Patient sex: F
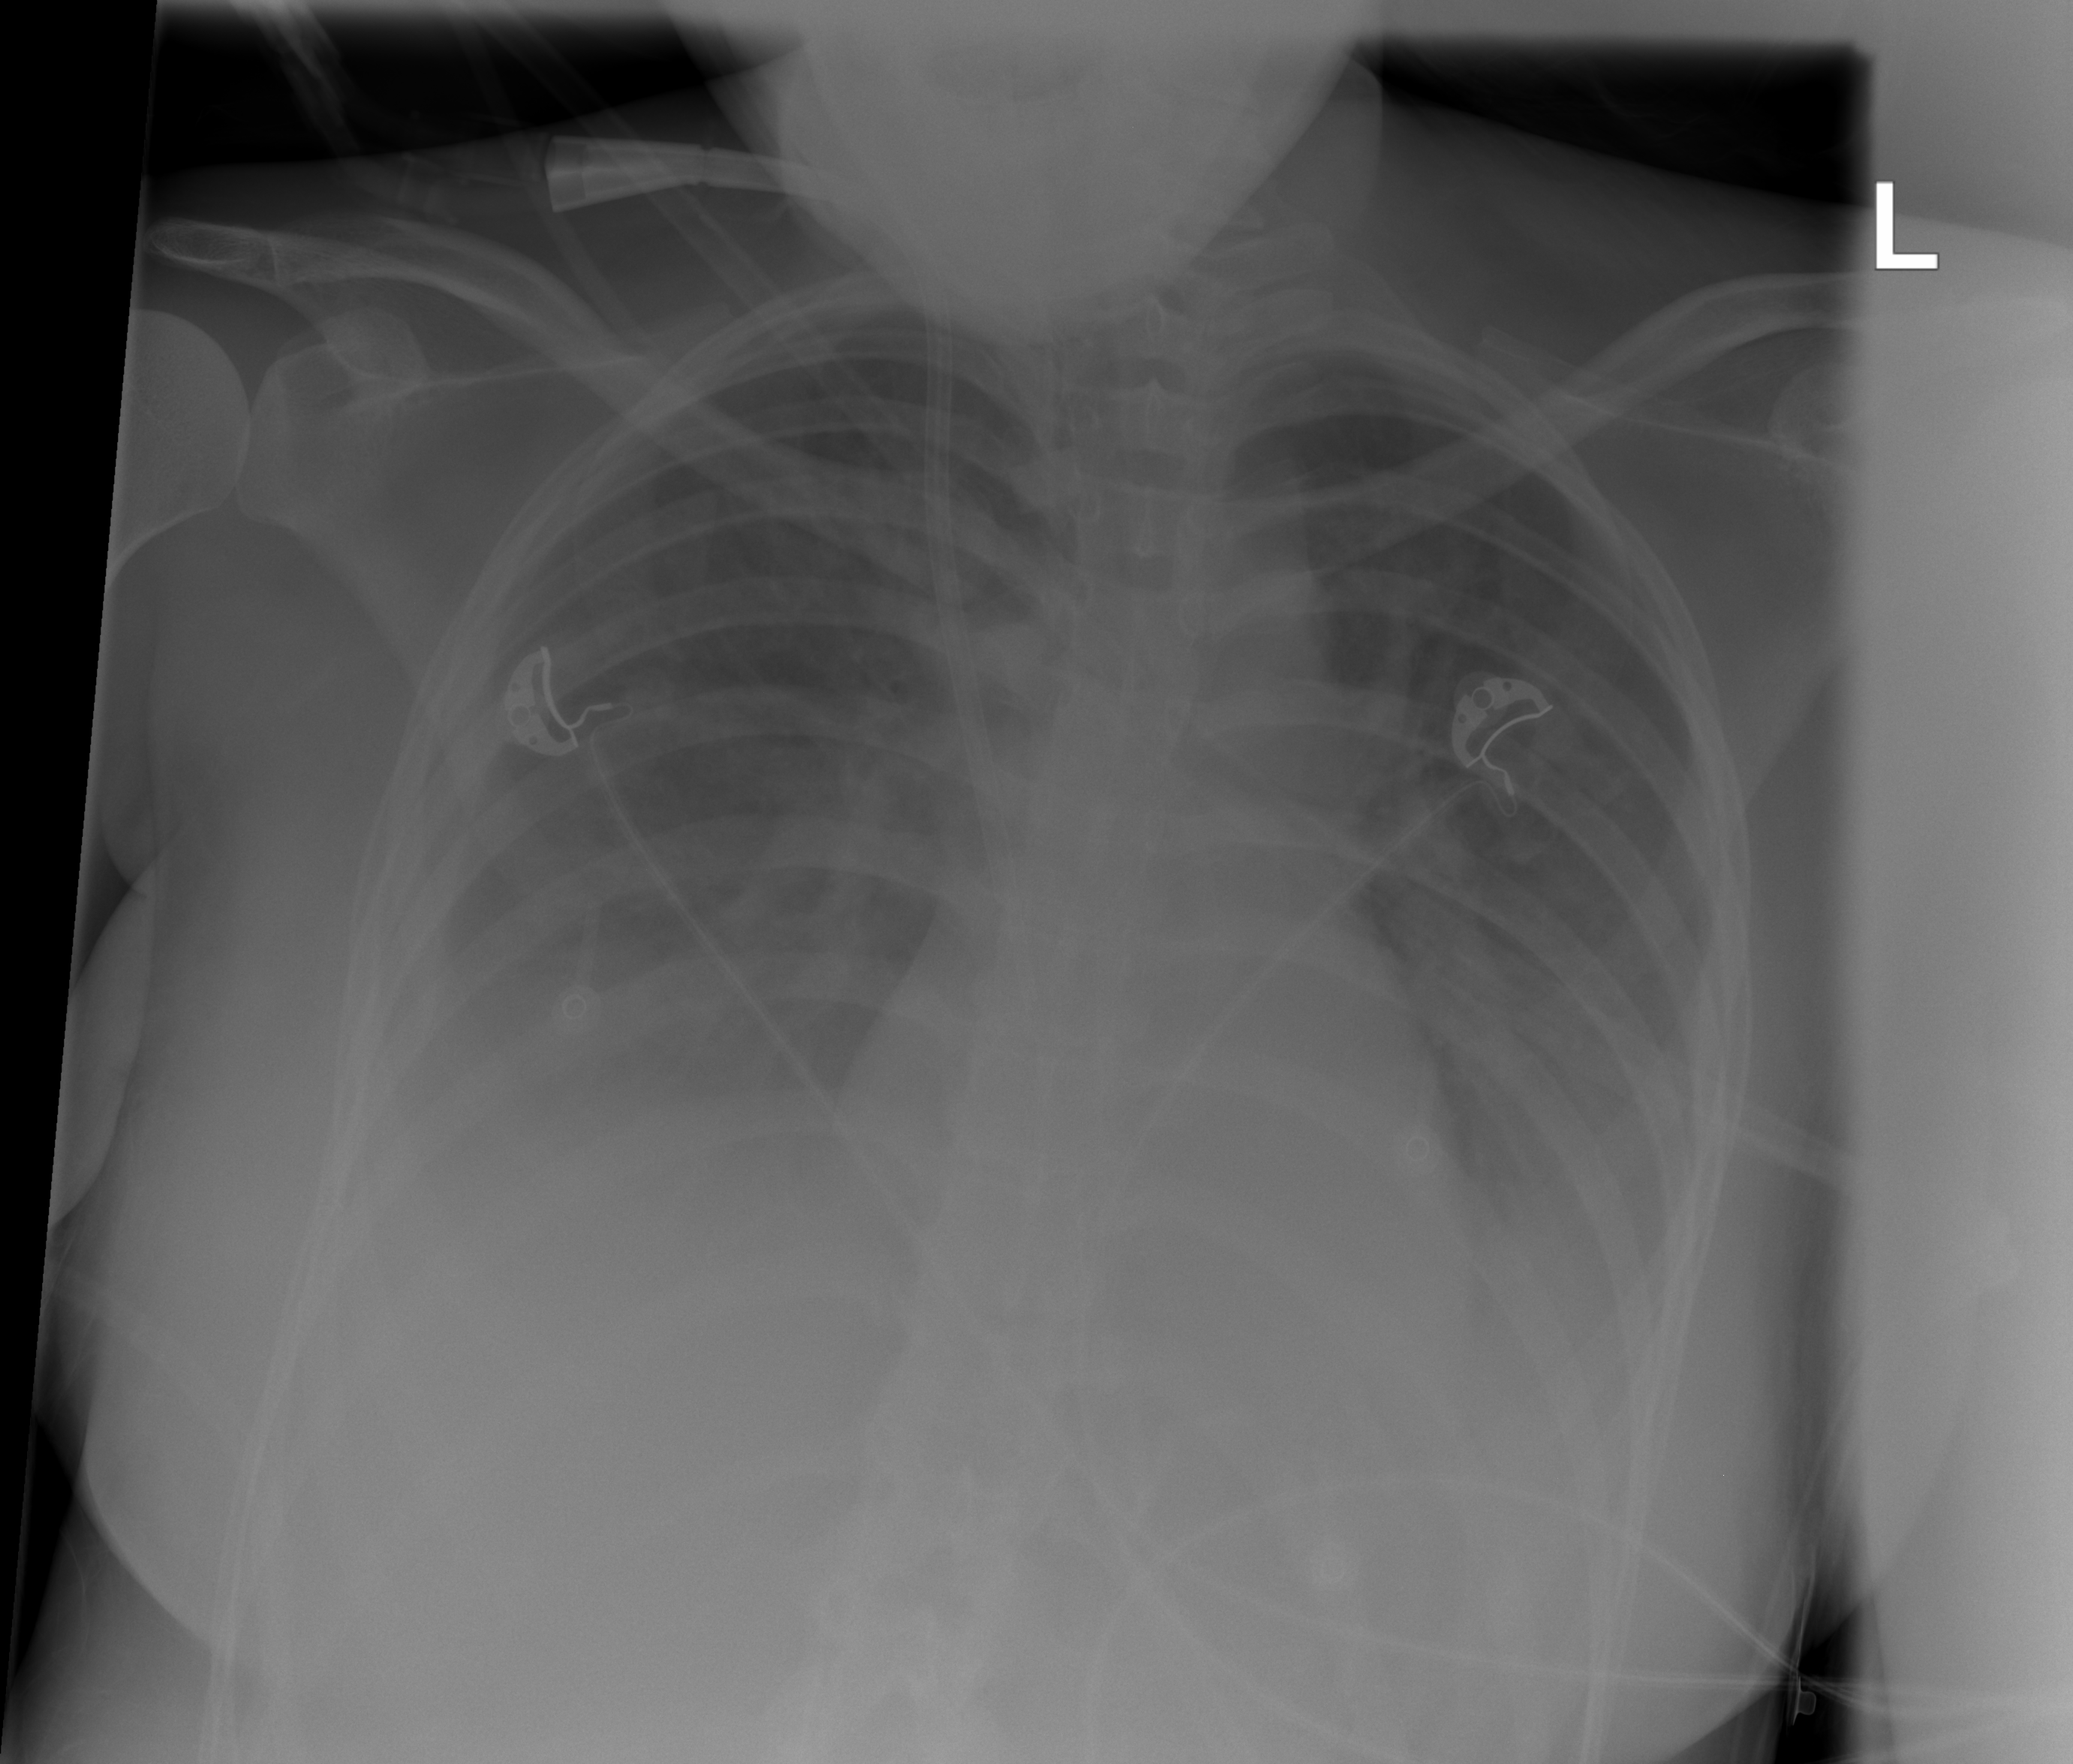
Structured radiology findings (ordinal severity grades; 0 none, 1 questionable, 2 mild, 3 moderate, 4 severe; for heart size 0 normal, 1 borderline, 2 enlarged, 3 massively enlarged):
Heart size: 0
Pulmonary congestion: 0
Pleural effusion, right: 3
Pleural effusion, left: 3
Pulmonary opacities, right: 3
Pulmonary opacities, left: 0
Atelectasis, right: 2
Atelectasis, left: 2